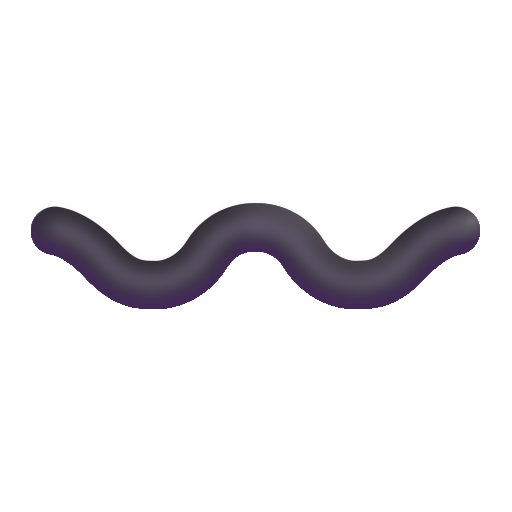
wavy dash color